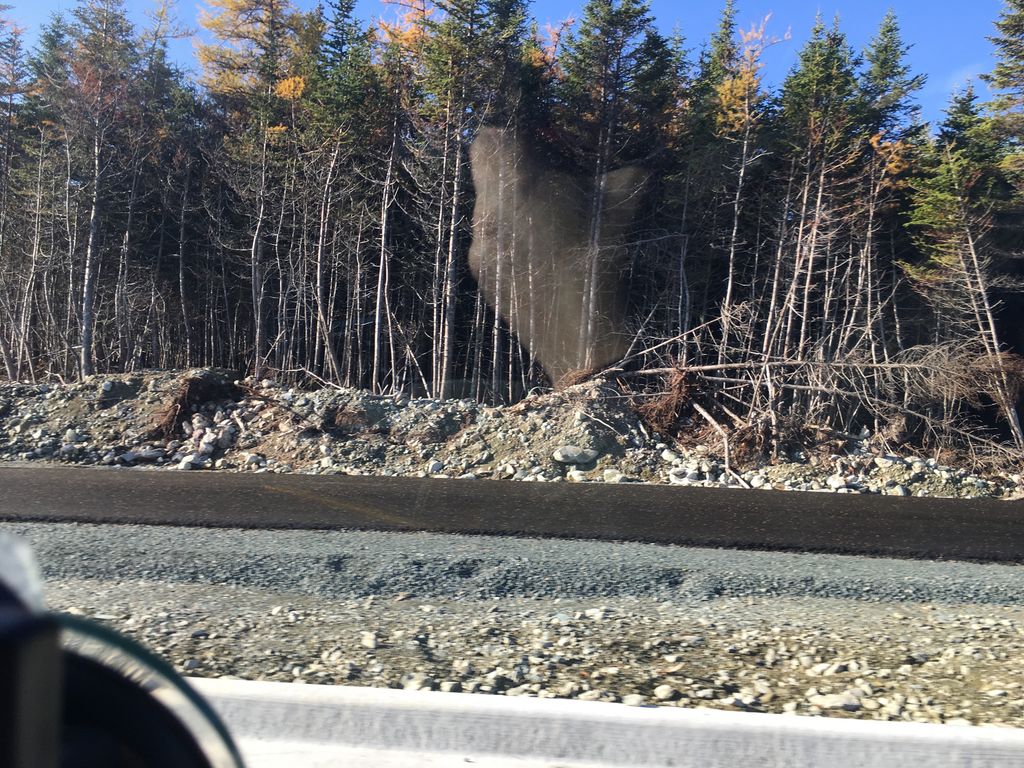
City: st_johns